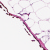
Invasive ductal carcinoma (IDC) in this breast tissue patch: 0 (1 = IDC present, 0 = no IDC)